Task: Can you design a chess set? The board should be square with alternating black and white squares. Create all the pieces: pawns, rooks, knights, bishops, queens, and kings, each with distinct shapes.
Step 5525:
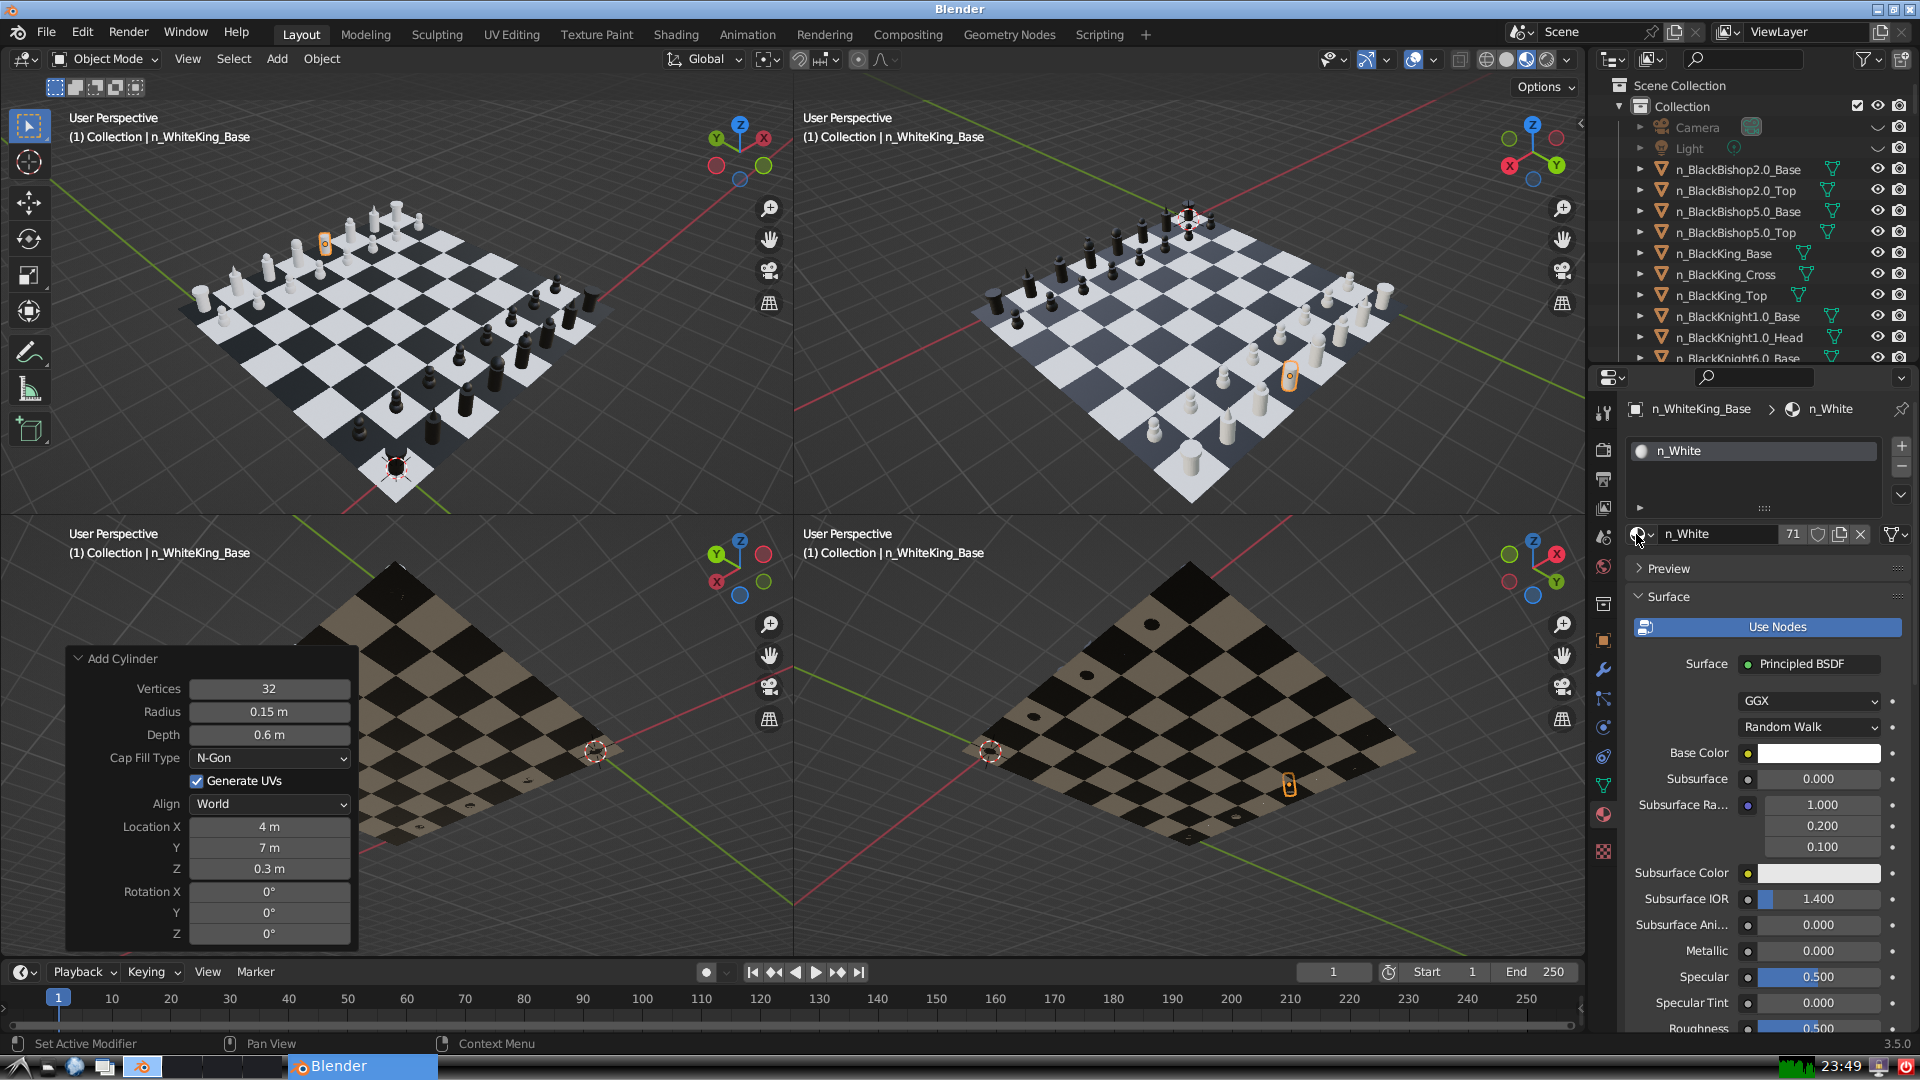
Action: {"mouse_move": [278, 58]}